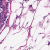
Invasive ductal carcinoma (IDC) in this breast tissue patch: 0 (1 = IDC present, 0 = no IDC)